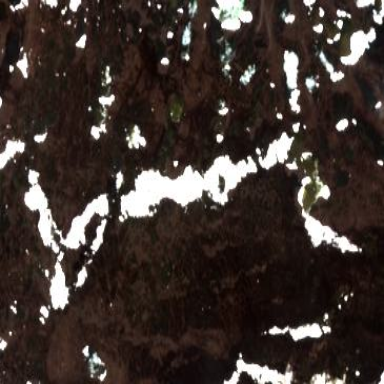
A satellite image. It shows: Tundra pond within wetland area.